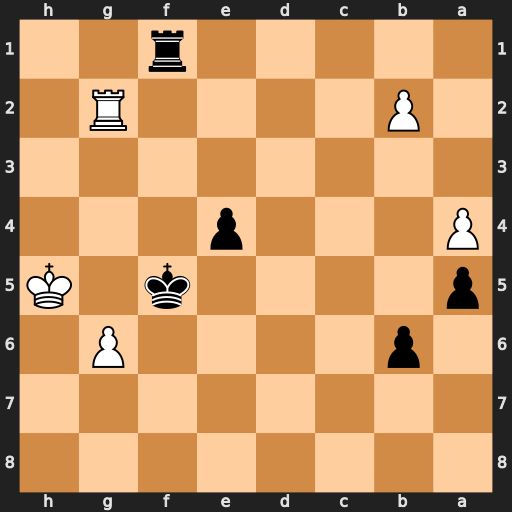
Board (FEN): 8/8/1p4P1/p4k1K/P3p3/8/1P4R1/5r2
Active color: b
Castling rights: -
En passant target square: -
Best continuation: Rh1+ Rh2 Rxh2#